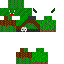
A female skeleton skin with green skin, wearing brown long hair dressed in a green hoodie and brown pants, featuring a closed mouth.